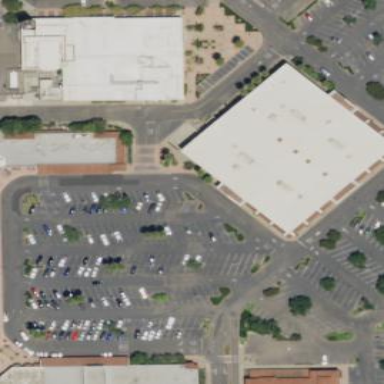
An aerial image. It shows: Retail area.